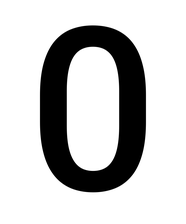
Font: Roboto_Medium